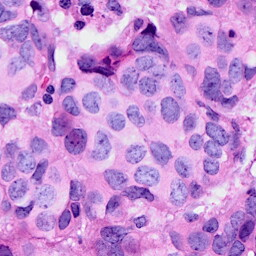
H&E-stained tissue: Breast